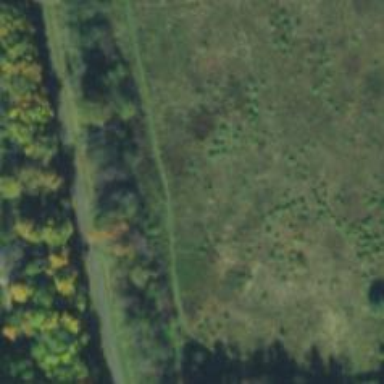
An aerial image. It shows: Bridleway.